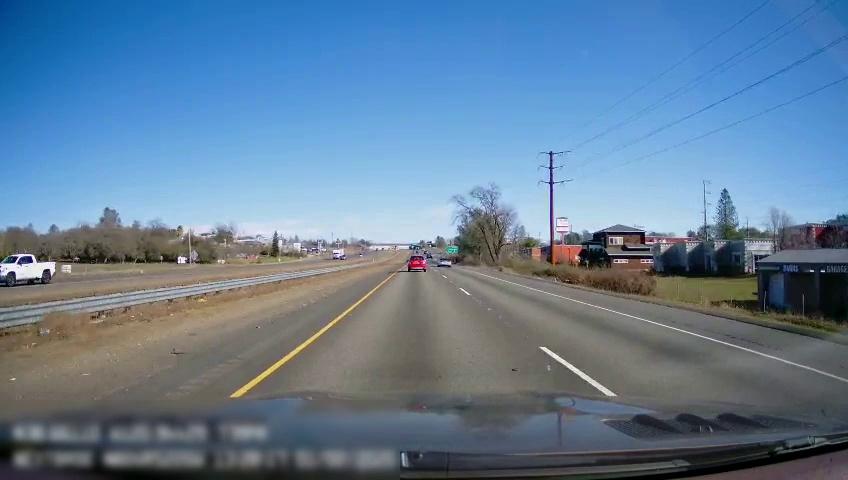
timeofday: Day
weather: Sunny
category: Drivable Space
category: Drivable Space
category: Vehicles | SUV
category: Vehicles | Car
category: Vehicles | Truck
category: Vehicles | Truck
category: Lanes | Current Lane
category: Lanes | Current Lane
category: Lanes | Alternate Lane
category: Traffic | Signs